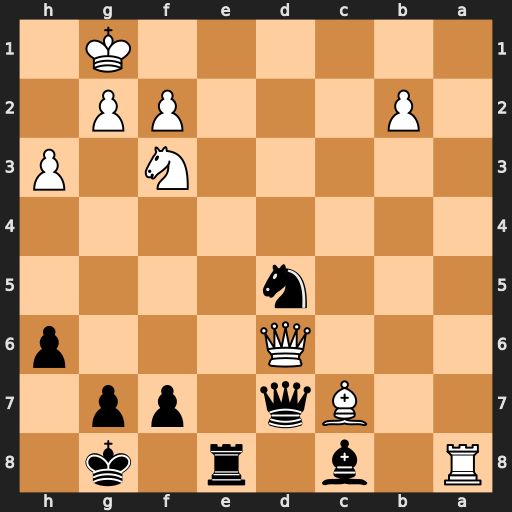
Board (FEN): R1b1r1k1/2Bq1pp1/3Q3p/3n4/8/5N1P/1P3PP1/6K1
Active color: b
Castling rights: -
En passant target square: -
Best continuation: Nxc7 Qxd7 Bxd7